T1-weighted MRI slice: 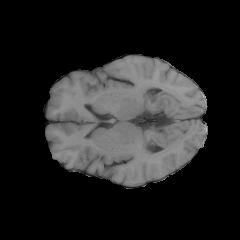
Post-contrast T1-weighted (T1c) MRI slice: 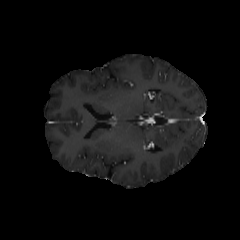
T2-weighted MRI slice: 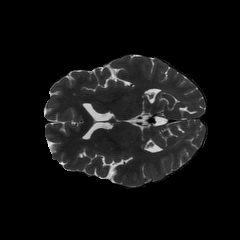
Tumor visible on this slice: no